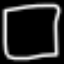
Label: square